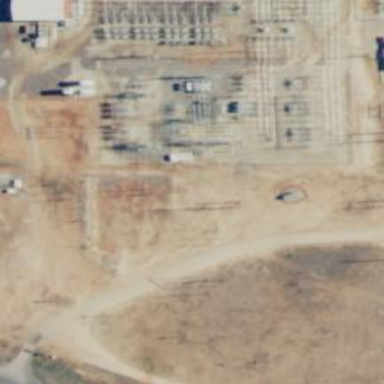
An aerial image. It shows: Switch used for power control.